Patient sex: F
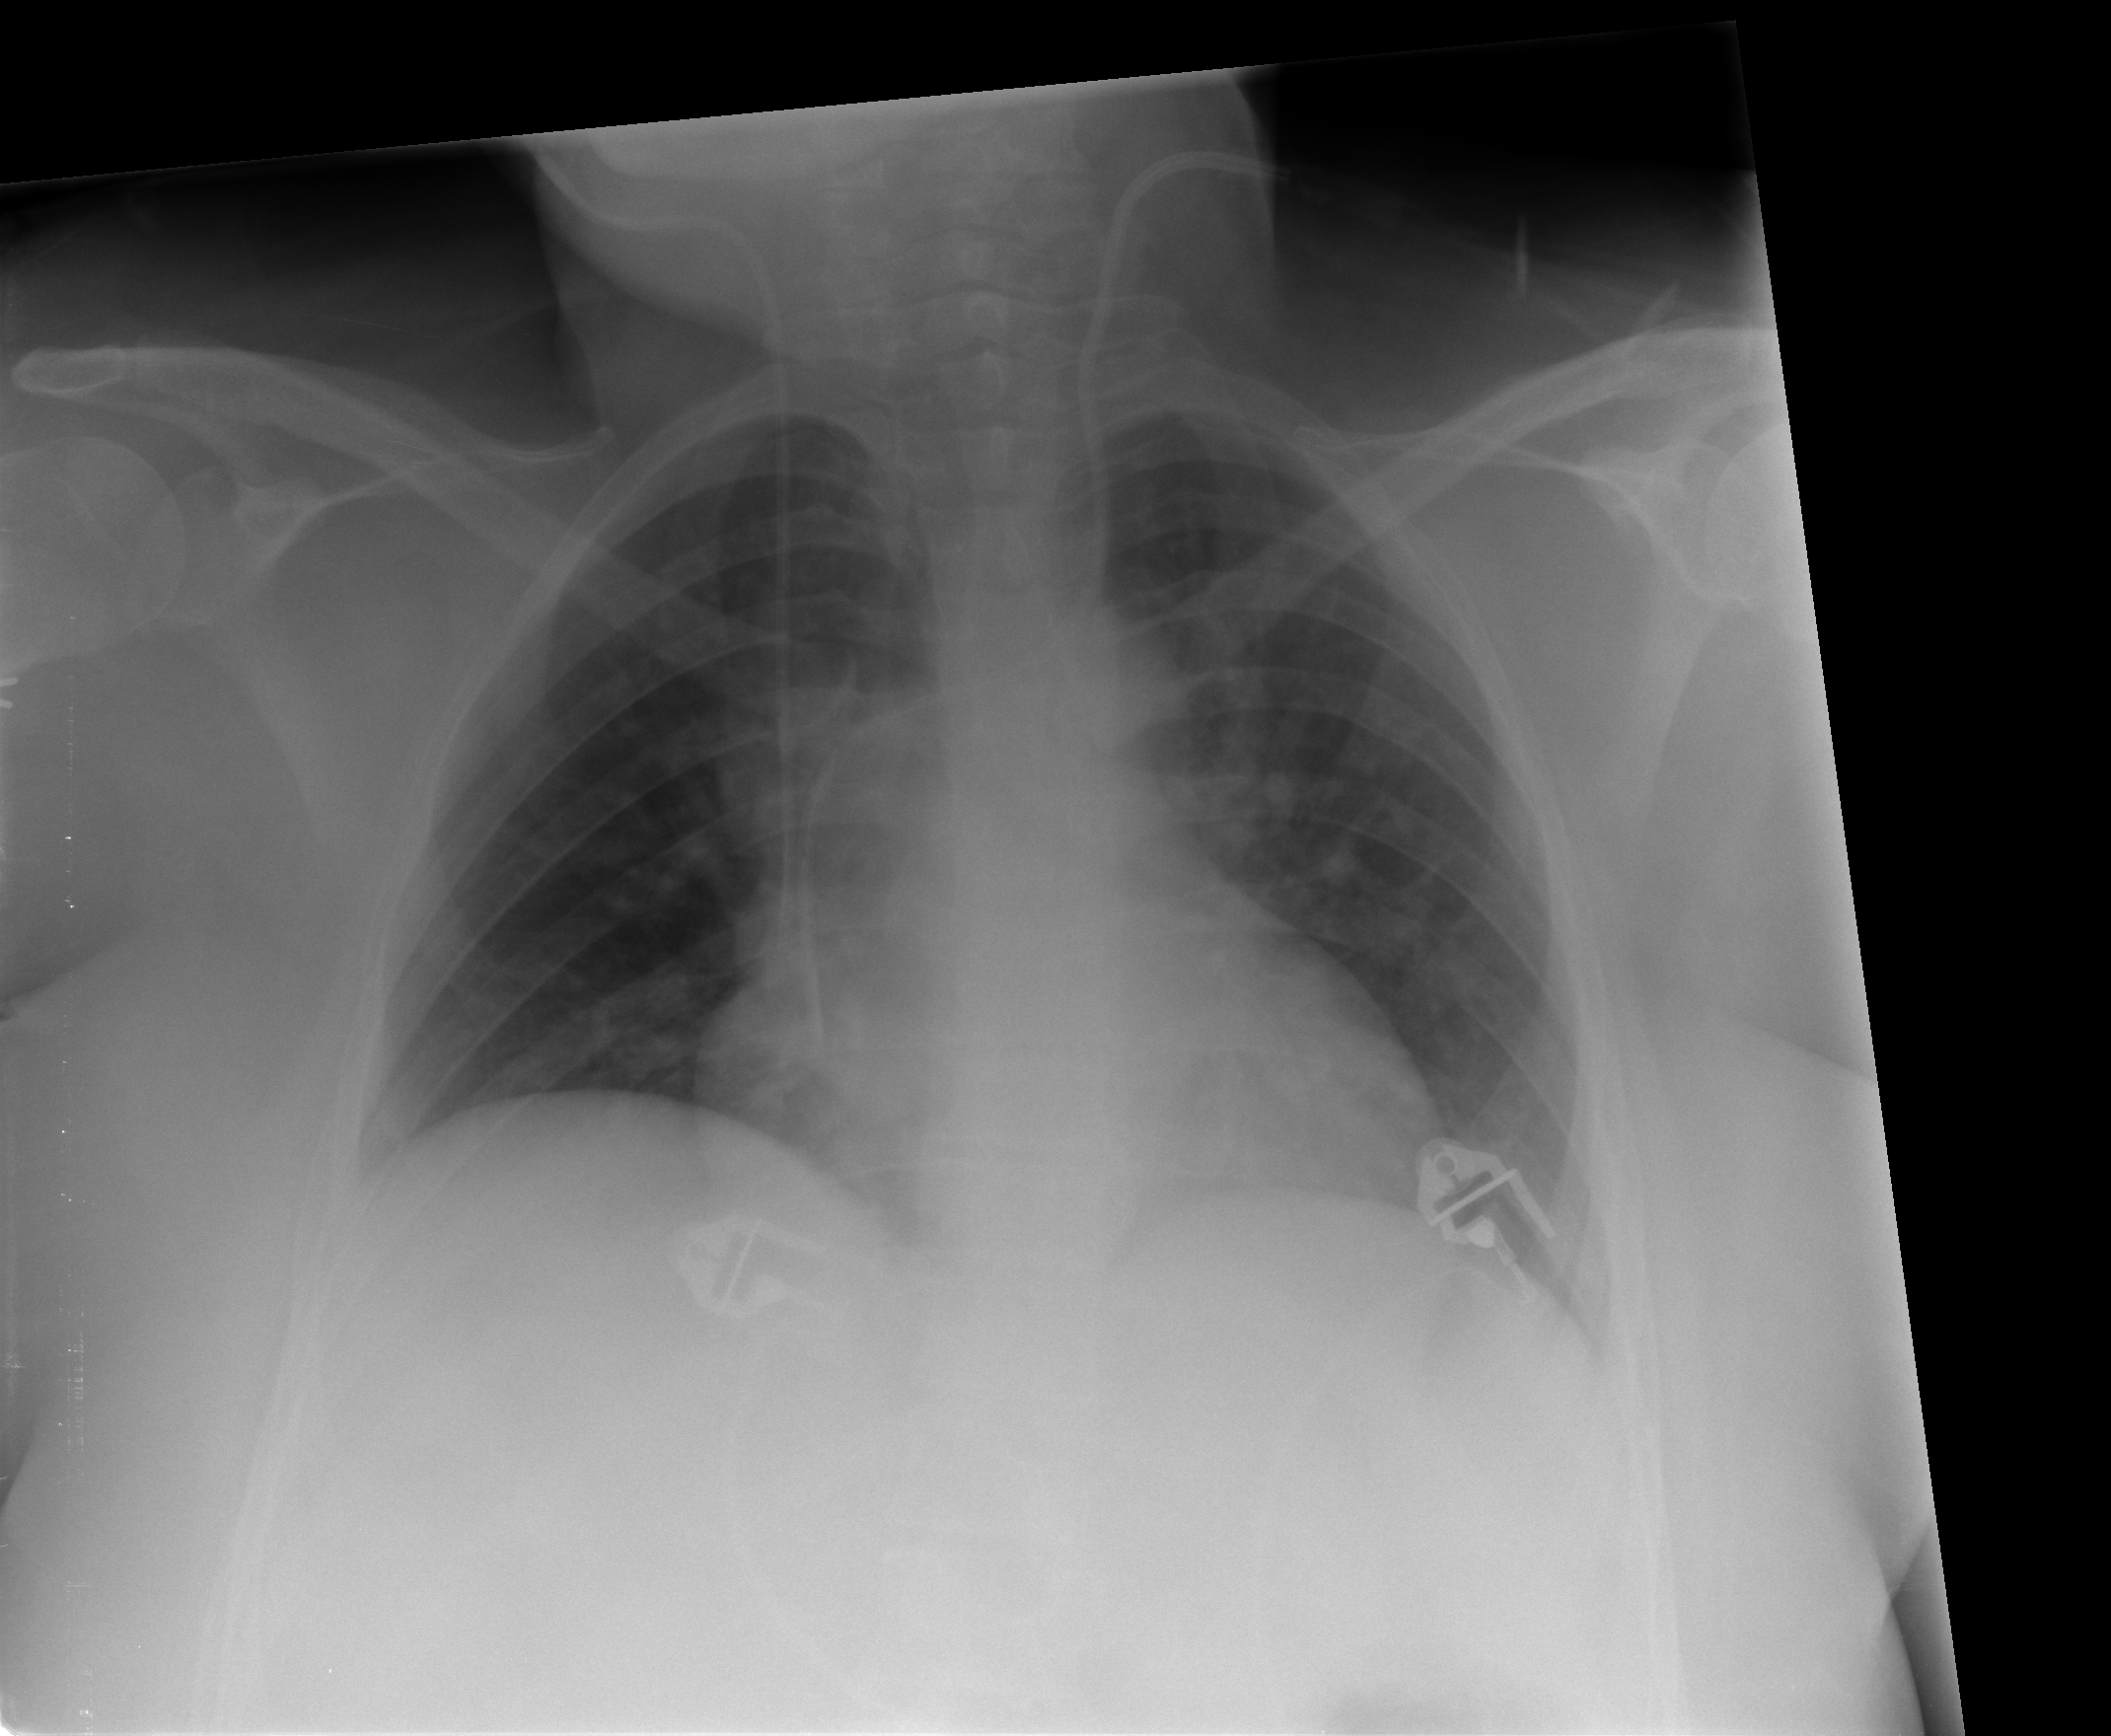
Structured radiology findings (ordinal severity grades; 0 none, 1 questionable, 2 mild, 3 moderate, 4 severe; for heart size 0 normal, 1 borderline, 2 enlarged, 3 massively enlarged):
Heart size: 0
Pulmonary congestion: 0
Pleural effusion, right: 0
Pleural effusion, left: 0
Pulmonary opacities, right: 0
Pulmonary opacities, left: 0
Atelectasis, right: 0
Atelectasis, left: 2